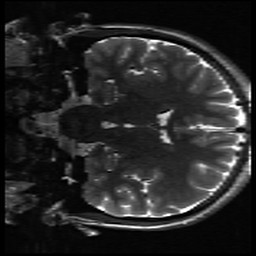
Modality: inplaneT2
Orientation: coronal